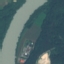
Label: River